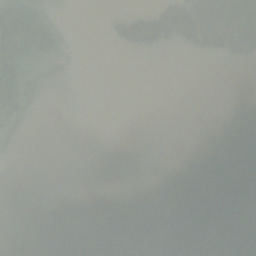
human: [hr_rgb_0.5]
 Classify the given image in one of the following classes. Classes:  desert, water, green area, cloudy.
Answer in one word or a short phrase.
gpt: cloudy